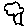
Label: tree